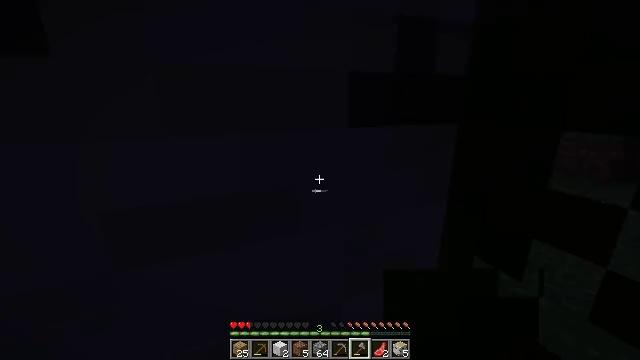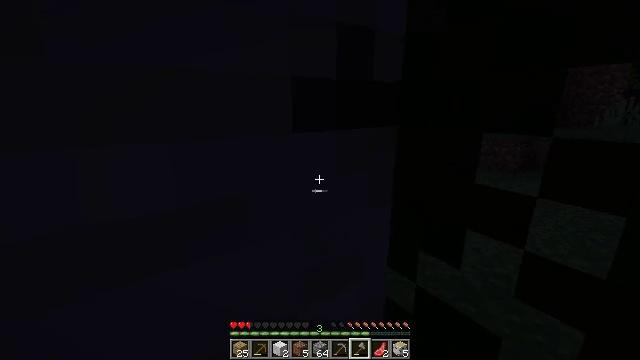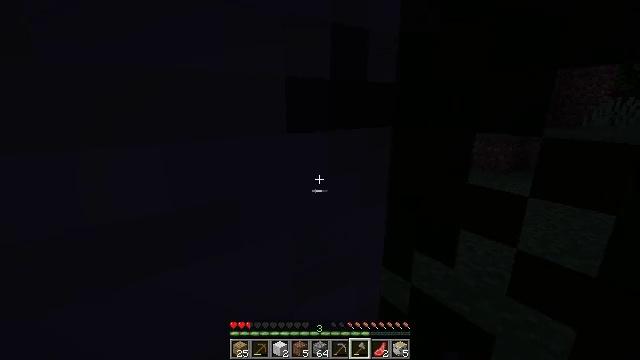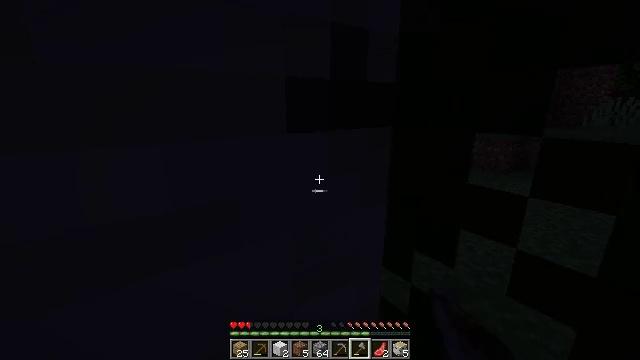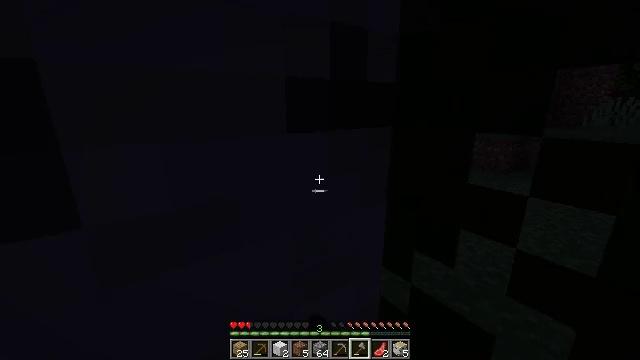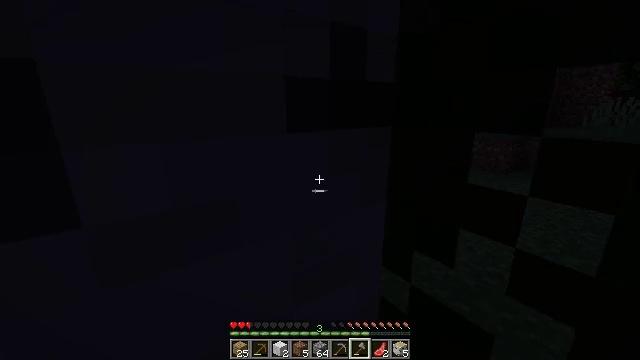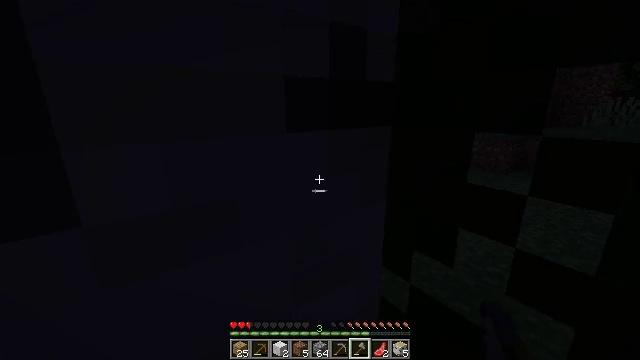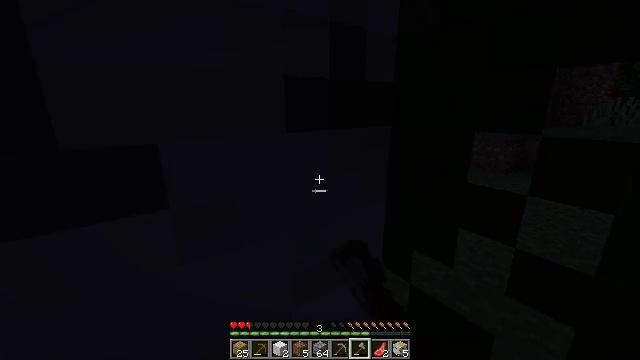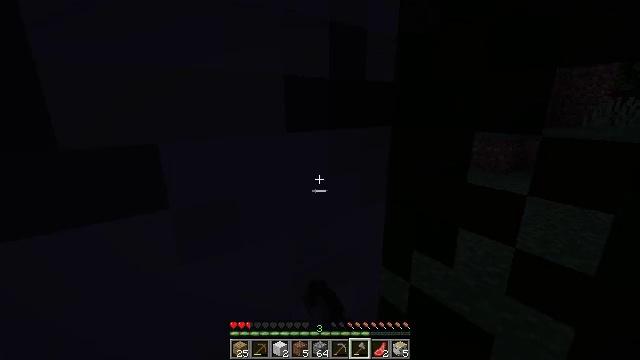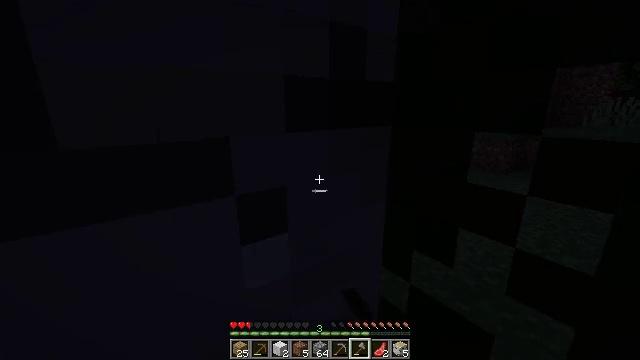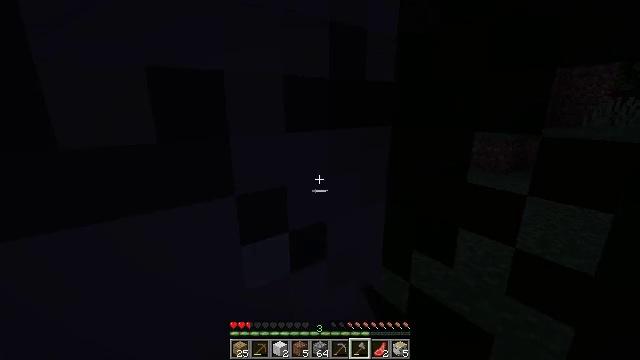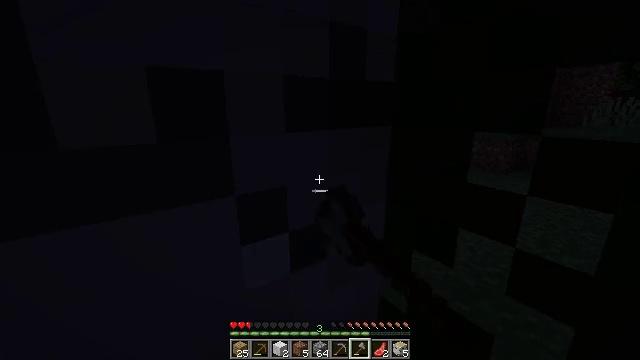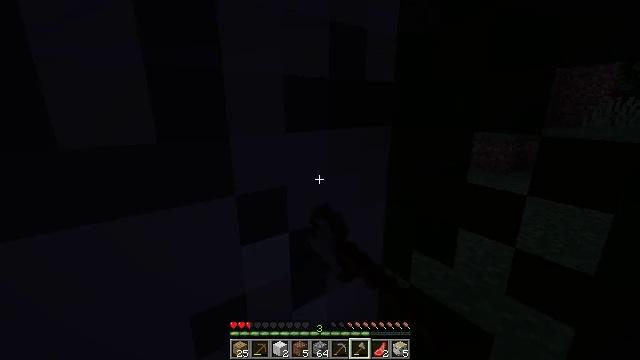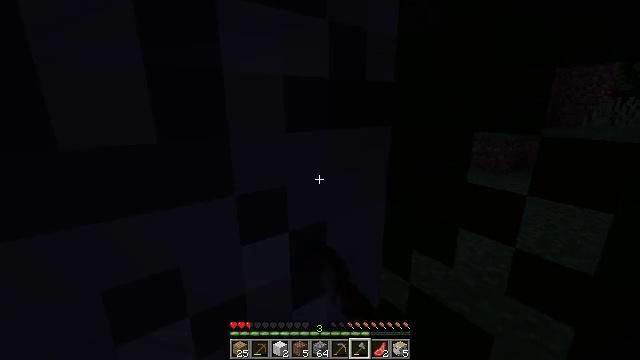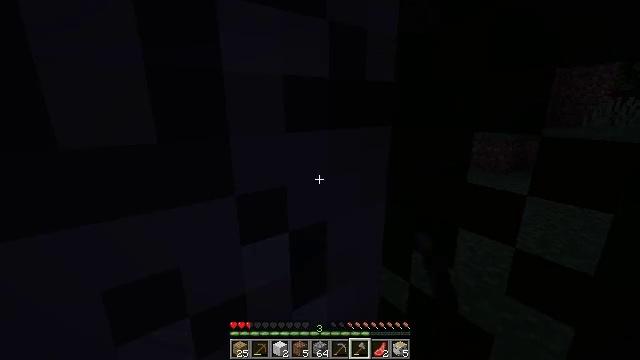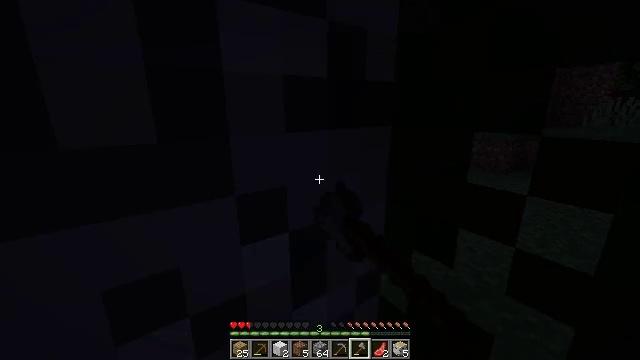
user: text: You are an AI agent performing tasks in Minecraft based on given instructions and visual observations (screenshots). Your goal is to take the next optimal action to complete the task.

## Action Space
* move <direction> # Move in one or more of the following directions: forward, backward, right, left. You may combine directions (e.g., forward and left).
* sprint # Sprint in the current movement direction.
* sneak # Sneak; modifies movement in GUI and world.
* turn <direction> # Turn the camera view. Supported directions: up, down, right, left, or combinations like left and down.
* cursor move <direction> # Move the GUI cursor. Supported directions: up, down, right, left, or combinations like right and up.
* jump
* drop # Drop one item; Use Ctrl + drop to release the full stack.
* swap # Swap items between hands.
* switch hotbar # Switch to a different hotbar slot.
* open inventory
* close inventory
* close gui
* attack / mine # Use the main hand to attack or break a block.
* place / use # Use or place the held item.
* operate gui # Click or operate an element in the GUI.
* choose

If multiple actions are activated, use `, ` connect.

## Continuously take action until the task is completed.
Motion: motion action
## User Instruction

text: Break the birch log in the forest.
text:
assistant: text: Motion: move forward, turn right, attack / mine
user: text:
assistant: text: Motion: move forward, turn right, attack / mine
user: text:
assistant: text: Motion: move forward, attack / mine
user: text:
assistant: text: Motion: move forward, attack / mine
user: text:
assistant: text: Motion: move forward, attack / mine
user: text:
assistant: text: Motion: move forward, attack / mine
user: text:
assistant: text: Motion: move forward, attack / mine
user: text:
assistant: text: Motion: move forward, attack / mine
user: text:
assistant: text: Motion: move forward, attack / mine
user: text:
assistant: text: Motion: move forward, attack / mine
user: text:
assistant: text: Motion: move forward, attack / mine
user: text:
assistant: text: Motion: move forward, attack / mine
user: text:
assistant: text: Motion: move forward, attack / mine
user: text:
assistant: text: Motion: move forward, attack / mine
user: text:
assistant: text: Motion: move forward, attack / mine
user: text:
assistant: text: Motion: move forward, turn left and down, attack / mine
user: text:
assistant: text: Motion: move forward, turn left and down, attack / mine
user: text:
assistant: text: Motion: move forward, turn left, attack / mine
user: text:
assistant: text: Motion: move forward, attack / mine
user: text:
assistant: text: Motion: move forward, turn left and down, attack / mine
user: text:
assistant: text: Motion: move forward, attack / mine
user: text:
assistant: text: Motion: move forward, attack / mine
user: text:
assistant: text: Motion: move forward, attack / mine
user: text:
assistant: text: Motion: move forward, turn right, attack / mine
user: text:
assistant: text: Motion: move forward, attack / mine
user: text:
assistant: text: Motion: move forward, attack / mine
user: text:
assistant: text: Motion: move forward, turn down, attack / mine
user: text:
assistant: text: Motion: move forward, turn left and down, attack / mine
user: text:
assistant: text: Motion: move forward, turn left and down, attack / mine
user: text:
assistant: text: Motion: move forward, turn down, attack / mine